Question: So I've noticed the browser is adding spaces to something that there should be no spaces in.
In chrome, inspector. there is "no" browser/user_agent css that is doing this, it doesn't exist, yet here is proof.

The CSS:
'''
ul.S_GAMES li {
margin: 0;
display: inline-block;
vertical-align: middle;
text-align: center;
width: 150px;
height: 125px;
background-image:url(/assets/preloadimg.GIF);
background-repeat: no-repeat;
background-position:center;
/* this is just to show the design without adding extra space like borders */
outline:#ccc 1px solid;
}
'''
The HTML
'''
<ul class="S_GAMES">
<li></li>
<li></li>
<li></li>
<li></li>
</ul>
'''
I also am using a CSS reset code as well which removes all margins/paddings that HTML automatically adds on. This is completely ghost. Now if I was to use 'float:left' spaces would not exist, but I want the code to be inline, but still. without the command of me saying add space, why would there be any in the first place? It should be snug right up against each other unless I say otherwise.
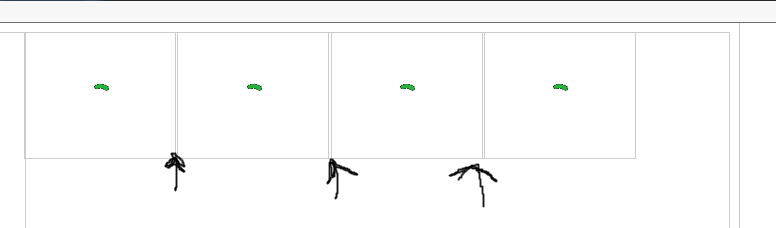
Answer: it's the blank spaces between the '<li>''s. You can solve it by commenting in between each element. <URL>
## HTML
'''
<ul class="S_GAMES">
<li></li><!--
--><li></li><!--
--><li></li><!--
--><li></li>
</ul>
'''
## CSS (Not modified)
'''
ul.S_GAMES li {
margin: 0;
display: inline-block;
vertical-align: middle;
text-align: center;
width: 150px;
height: 125px;
background-image:url(/assets/preloadimg.GIF);
background-repeat: no-repeat;
background-position:center;
/* this is just to show the design without adding extra space like borders */
outline:#ccc 1px solid;
}
'''
Hope it helps!